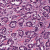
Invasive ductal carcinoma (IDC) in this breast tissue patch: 1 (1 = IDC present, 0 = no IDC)